Field crop: maize
Growth stage: 1
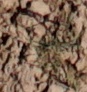
Species: lolium